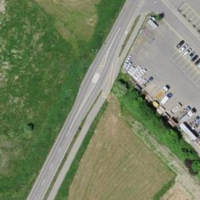
EUNIS habitat code: 56
Species observed at this site:
Medicago sativa